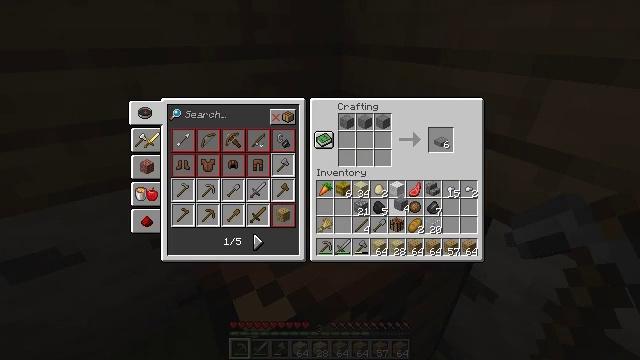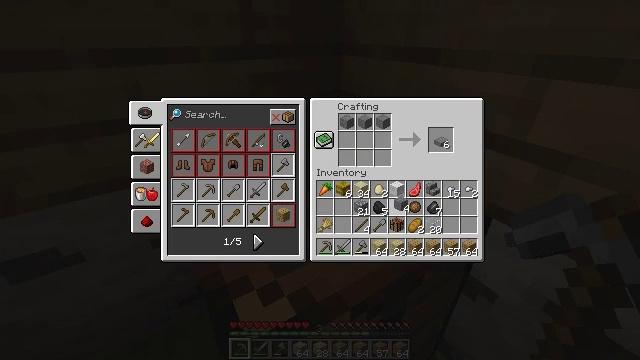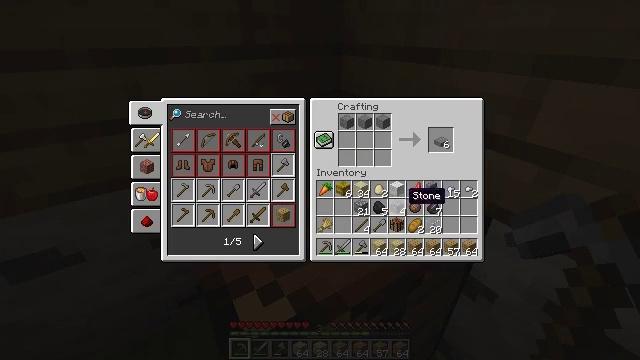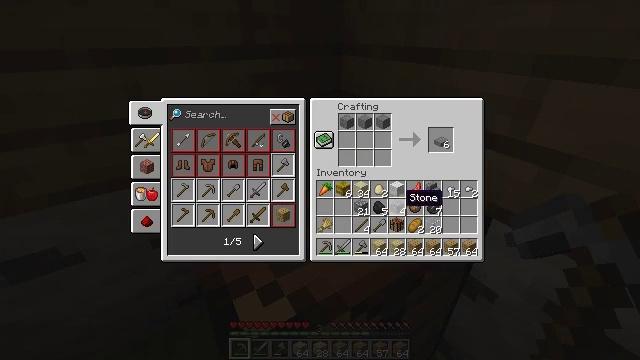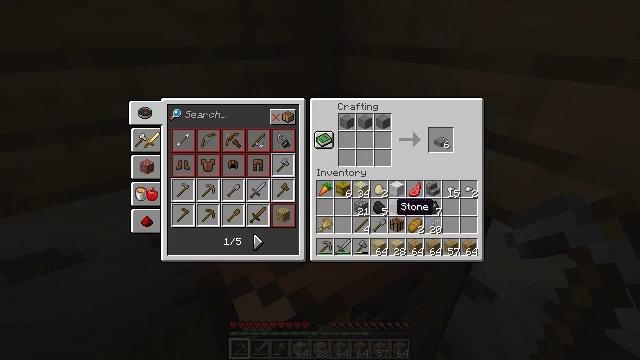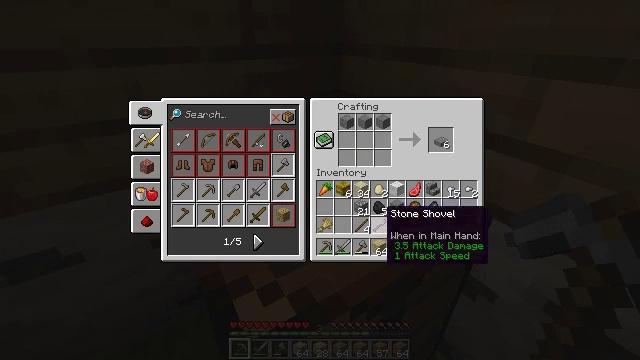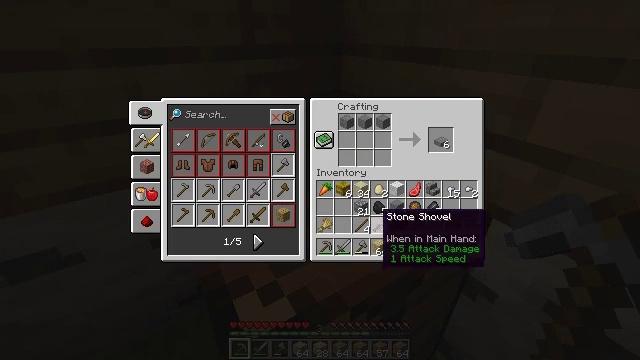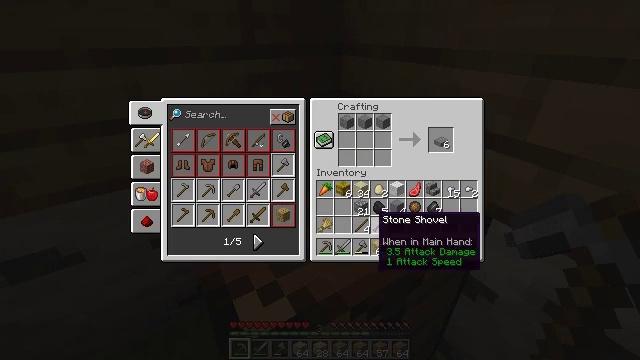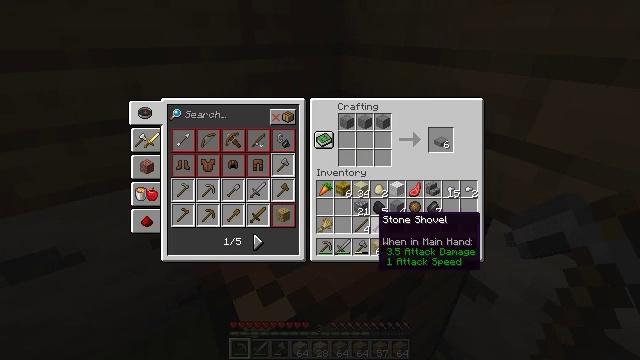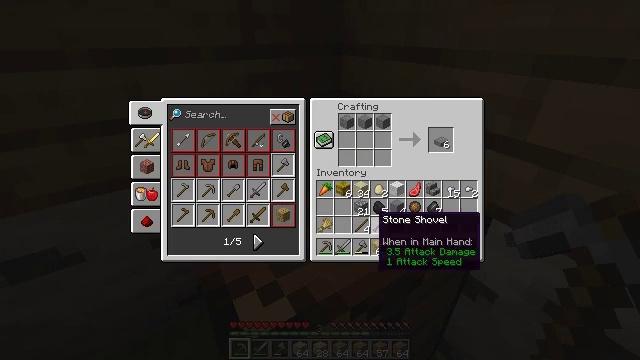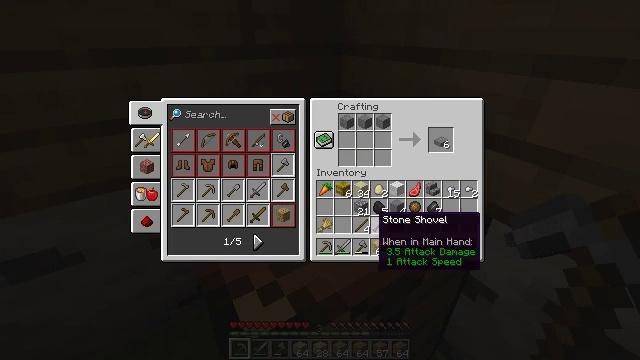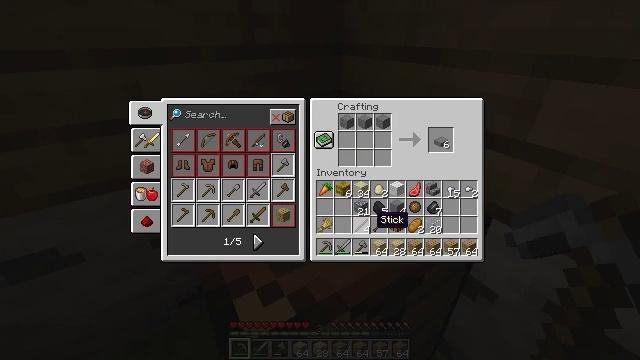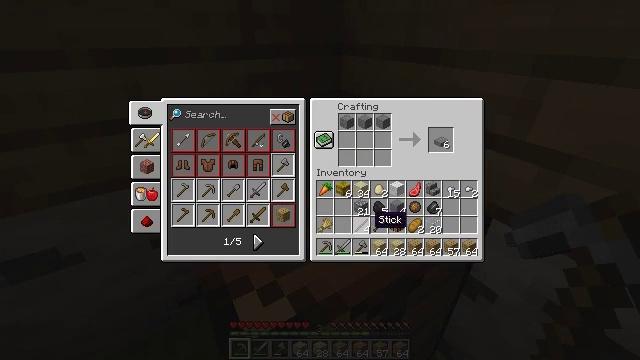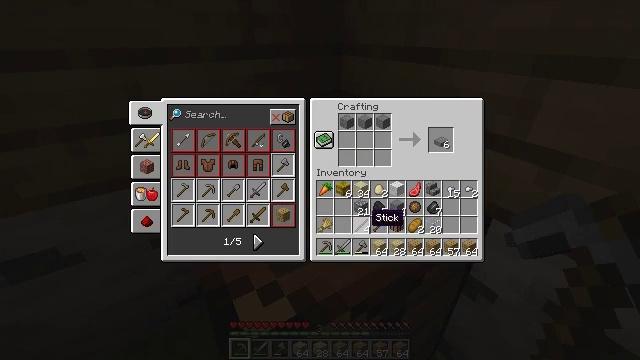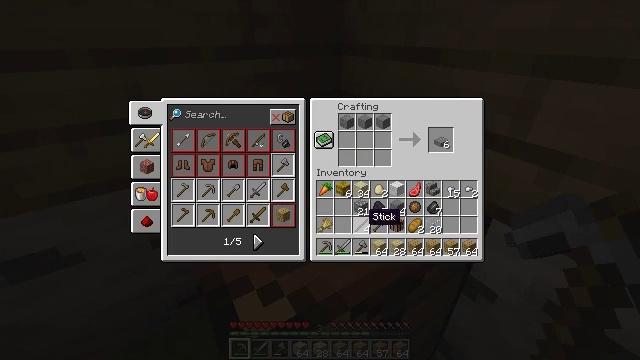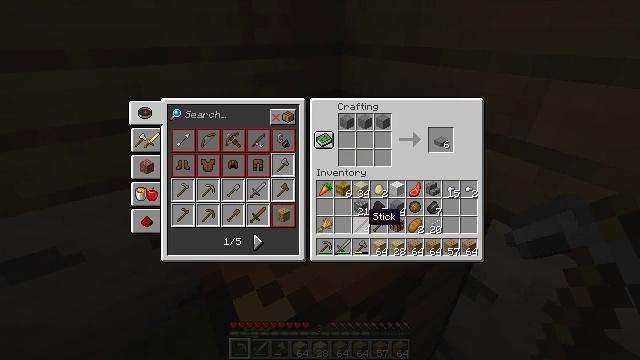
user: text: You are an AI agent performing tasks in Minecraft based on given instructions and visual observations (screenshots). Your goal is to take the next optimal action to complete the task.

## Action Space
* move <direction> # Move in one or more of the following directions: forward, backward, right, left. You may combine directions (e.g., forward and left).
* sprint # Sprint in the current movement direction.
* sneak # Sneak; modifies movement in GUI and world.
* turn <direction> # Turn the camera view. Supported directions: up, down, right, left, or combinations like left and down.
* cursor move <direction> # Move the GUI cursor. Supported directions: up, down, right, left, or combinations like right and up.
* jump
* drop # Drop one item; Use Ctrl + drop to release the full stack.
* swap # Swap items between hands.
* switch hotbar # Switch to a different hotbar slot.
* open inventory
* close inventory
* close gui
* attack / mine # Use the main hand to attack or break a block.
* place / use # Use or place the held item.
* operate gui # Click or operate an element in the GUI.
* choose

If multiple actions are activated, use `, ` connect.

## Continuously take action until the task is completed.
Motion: motion action
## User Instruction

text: Mine the white bed.
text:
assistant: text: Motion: operate gui
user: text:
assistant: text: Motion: no_op
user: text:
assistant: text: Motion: no_op
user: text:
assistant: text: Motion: cursor move left and down
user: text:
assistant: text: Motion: cursor move left and down
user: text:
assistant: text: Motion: no_op
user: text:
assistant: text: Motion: no_op
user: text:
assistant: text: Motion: no_op
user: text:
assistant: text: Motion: no_op
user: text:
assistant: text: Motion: no_op
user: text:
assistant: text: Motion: no_op
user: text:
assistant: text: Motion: no_op
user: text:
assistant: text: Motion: no_op
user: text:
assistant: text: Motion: no_op
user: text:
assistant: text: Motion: no_op
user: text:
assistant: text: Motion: no_op
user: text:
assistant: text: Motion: operate gui
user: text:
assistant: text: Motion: operate gui
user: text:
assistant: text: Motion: operate gui
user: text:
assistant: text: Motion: no_op
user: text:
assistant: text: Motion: cursor move up
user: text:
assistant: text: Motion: cursor move up
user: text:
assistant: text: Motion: no_op
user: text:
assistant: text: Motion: no_op
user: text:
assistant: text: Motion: no_op
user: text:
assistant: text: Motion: no_op
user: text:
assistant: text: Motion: no_op
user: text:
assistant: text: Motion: no_op
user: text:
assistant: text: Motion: no_op
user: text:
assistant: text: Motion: no_op